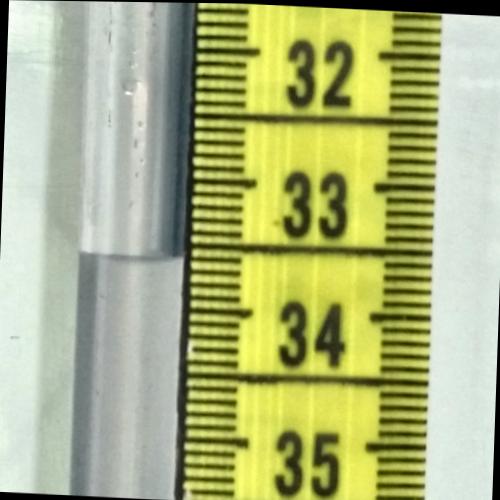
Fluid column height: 33.6 cm